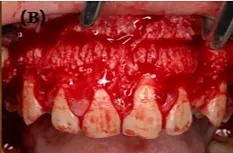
Preoperative picture of maxilla from III-2.
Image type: medical_photograph (other_medical_photograph)